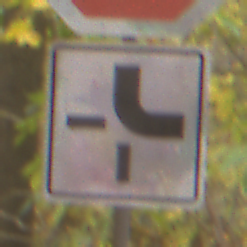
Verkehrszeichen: VerlaufVorfahrtsstrasse4
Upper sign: Stop
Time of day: MorningAfternoon
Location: Outdoor (Nature)
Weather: Overcast
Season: Autumn
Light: Natural